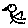
Label: bird